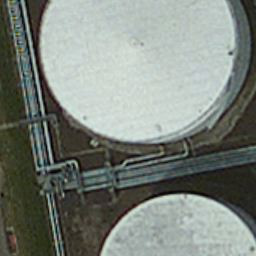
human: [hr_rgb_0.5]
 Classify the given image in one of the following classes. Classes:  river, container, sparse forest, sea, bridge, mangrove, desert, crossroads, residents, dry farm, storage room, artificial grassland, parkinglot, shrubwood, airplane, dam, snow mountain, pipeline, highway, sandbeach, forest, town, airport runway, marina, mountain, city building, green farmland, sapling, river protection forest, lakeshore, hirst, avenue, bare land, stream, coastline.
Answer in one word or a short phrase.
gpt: storage room